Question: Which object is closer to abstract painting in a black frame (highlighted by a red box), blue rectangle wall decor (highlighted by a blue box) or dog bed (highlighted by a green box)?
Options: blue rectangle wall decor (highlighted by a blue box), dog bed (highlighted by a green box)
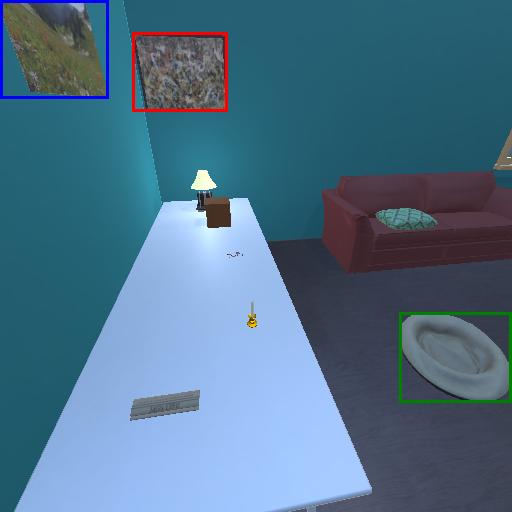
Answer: blue rectangle wall decor (highlighted by a blue box)